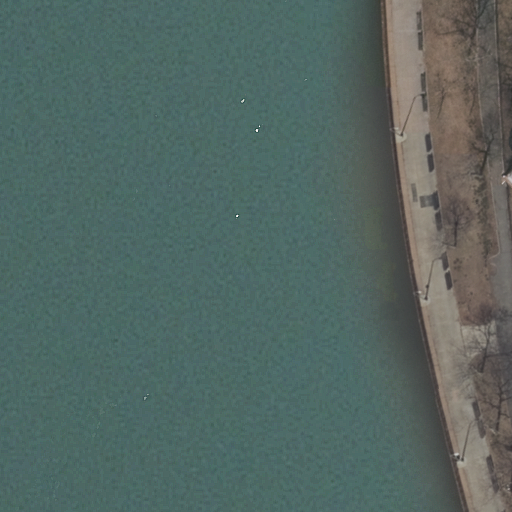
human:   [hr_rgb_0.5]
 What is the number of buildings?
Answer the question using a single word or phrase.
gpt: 1

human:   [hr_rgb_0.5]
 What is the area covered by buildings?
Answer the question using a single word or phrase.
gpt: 0m2

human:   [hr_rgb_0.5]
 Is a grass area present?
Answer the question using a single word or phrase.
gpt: yes

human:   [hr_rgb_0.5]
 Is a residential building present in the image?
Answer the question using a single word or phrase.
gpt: yes

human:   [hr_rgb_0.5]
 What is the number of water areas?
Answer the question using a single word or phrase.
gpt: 1

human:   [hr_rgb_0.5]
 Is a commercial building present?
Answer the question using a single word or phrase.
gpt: no

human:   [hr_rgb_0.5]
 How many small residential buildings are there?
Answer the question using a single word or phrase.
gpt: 1

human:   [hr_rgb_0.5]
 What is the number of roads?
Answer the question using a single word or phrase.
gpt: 4

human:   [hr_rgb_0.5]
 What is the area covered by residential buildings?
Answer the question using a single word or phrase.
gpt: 0m2

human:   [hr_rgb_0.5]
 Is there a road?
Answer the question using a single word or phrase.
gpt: yes

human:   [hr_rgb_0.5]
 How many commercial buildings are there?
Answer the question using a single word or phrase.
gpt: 0

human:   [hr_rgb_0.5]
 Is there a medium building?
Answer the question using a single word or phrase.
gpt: no

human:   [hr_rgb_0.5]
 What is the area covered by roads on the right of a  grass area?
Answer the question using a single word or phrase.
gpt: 0m2

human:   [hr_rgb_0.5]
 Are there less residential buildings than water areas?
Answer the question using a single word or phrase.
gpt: no

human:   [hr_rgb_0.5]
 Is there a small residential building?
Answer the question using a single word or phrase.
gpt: yes

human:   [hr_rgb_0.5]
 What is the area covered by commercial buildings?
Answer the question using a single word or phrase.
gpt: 0m2

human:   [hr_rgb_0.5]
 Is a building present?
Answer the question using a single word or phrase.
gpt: yes

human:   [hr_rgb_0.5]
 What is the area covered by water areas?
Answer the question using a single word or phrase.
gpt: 8380m2

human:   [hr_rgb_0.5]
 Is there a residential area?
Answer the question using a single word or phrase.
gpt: yes

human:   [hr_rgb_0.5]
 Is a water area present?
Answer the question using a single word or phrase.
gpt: yes

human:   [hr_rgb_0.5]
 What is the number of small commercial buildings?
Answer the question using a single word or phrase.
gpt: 0

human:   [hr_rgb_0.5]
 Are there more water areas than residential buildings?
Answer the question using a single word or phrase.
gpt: no

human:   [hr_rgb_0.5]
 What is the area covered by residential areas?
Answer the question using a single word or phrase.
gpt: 10627m2

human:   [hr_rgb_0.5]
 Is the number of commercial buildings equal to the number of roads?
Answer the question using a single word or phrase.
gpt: no

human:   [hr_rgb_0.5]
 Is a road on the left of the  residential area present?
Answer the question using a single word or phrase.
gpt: yes

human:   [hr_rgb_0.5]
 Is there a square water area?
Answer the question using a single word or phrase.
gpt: no

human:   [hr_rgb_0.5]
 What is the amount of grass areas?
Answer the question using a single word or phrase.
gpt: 2

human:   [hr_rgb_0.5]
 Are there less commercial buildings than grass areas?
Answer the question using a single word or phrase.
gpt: yes

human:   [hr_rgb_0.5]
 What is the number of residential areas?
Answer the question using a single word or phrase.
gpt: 1

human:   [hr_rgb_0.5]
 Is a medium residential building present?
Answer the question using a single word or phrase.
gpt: no

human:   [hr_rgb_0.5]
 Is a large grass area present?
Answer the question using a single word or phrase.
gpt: no

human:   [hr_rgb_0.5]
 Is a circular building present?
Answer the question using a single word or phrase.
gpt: no

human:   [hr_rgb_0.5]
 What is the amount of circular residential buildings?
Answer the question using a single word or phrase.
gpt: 0

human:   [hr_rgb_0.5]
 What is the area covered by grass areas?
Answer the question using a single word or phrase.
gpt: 167m2

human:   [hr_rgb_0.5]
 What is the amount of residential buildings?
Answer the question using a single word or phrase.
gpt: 1

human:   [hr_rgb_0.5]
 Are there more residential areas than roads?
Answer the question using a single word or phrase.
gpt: no

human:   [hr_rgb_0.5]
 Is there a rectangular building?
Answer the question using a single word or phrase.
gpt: yes

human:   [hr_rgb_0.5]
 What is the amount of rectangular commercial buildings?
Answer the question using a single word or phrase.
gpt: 0

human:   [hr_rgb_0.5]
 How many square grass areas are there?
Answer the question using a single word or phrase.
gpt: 0

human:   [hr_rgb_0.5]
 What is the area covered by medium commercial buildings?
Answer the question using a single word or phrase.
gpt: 0m2

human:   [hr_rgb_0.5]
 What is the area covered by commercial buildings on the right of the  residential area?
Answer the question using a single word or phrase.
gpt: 0m2

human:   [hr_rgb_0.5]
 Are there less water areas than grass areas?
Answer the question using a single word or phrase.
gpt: yes

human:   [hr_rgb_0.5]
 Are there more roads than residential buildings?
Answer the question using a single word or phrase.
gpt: yes

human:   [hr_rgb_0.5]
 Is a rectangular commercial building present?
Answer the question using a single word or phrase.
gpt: no

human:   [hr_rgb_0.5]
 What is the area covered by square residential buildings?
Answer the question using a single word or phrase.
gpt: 0m2

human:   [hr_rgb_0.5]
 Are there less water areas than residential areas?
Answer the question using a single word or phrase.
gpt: no

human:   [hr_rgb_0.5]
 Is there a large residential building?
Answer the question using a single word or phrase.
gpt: no

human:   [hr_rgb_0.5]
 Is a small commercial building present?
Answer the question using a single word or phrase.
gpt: no

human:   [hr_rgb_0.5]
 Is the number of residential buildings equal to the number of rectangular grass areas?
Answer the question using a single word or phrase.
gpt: no

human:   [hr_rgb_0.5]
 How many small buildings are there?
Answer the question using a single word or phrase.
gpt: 1

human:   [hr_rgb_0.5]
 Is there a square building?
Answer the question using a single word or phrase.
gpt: no

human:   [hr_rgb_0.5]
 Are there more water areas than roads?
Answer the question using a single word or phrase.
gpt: no

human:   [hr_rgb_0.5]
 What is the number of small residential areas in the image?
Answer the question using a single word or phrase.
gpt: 0

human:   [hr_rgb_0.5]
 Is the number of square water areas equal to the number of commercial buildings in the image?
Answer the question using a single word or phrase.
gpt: yes

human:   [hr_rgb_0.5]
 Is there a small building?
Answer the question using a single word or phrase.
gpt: yes

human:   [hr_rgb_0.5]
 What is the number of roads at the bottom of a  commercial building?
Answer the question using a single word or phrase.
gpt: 0

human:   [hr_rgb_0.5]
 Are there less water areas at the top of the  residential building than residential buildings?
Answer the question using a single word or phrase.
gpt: yes

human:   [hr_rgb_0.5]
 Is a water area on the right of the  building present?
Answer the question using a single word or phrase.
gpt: no

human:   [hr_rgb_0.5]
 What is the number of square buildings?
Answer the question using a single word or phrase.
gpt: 0

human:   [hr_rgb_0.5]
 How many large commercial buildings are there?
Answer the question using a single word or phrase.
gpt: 0

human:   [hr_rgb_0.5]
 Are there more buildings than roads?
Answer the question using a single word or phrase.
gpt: no

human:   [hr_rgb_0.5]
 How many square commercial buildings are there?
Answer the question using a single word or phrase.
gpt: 0

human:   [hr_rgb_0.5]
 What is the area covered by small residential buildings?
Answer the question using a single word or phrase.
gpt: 0m2

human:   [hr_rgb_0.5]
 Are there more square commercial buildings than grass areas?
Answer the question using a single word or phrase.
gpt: no